Field crop: maize
Growth stage: 2
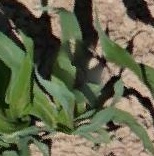
Species: maize